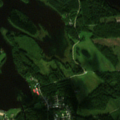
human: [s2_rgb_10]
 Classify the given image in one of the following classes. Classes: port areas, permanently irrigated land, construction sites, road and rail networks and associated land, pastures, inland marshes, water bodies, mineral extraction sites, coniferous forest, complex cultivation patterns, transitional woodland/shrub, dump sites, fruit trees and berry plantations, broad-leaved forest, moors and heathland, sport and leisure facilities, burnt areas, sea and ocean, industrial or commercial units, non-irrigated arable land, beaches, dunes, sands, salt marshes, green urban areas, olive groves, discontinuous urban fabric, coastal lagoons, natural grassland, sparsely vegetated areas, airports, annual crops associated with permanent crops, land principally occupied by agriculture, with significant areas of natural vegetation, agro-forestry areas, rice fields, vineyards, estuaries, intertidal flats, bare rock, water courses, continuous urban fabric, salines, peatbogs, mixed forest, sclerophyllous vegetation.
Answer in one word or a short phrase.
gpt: discontinuous urban fabric, land principally occupied by agriculture, with significant areas of natural vegetation, mixed forest, transitional woodland/shrub, water bodies